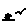
Label: bird